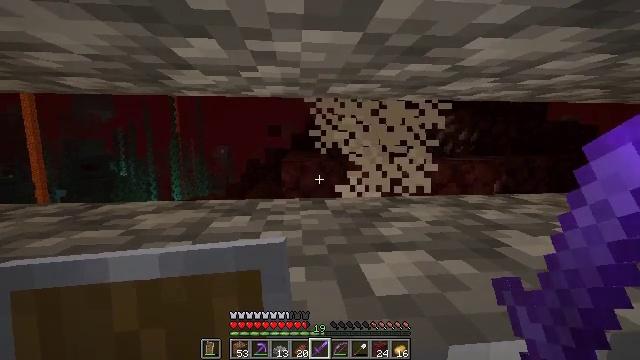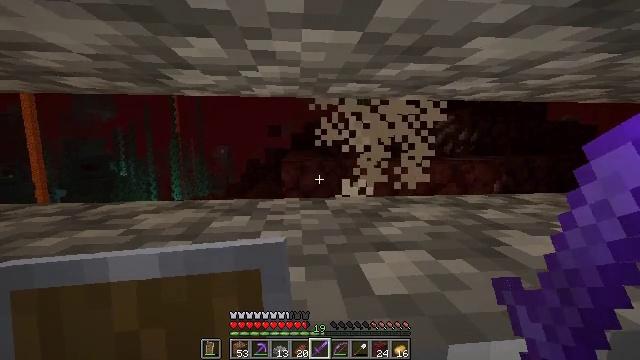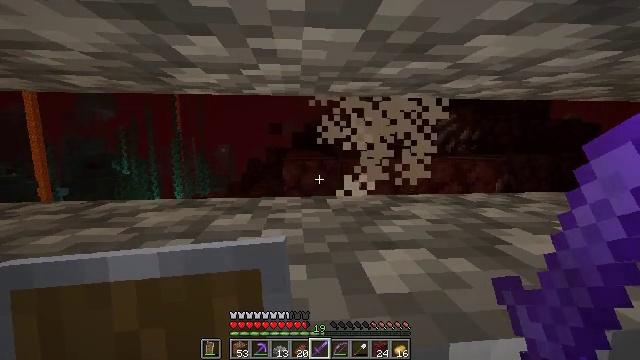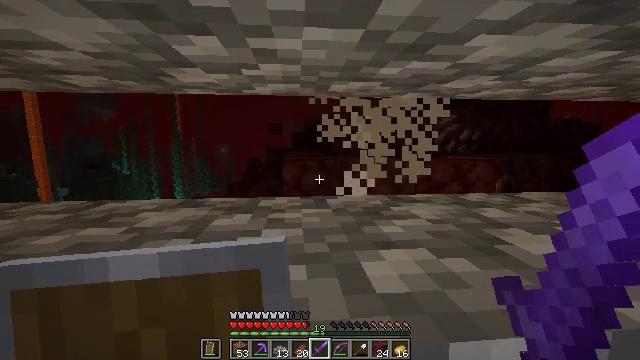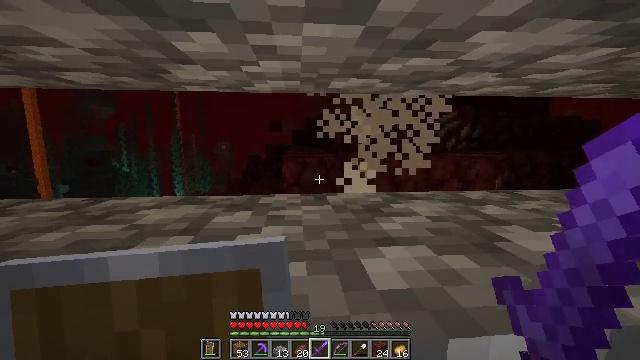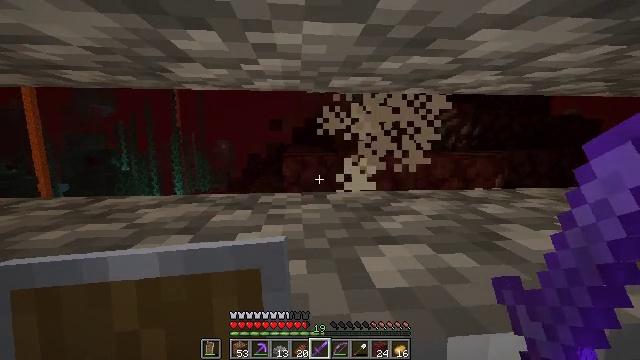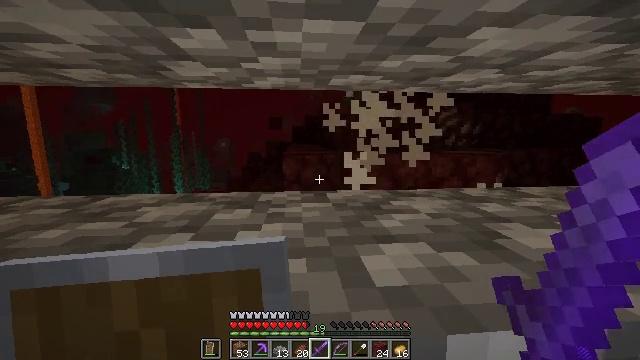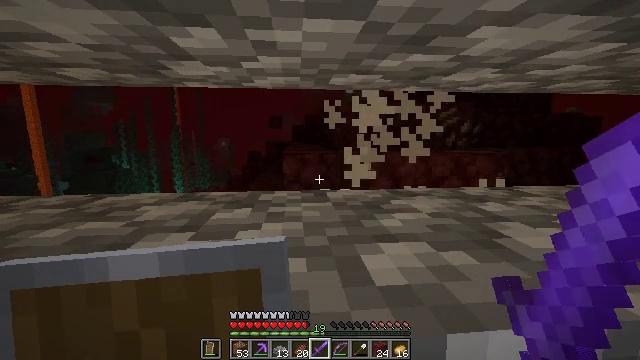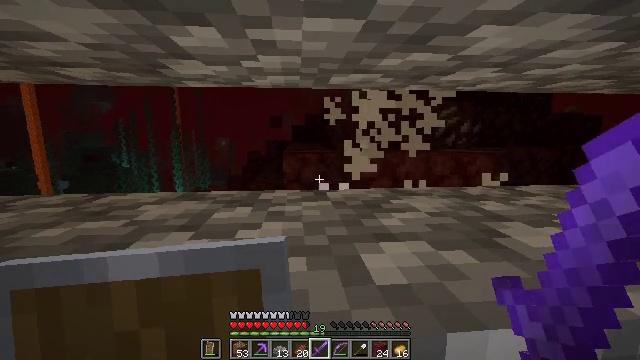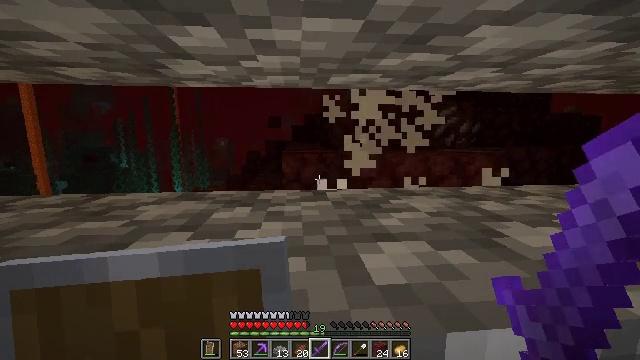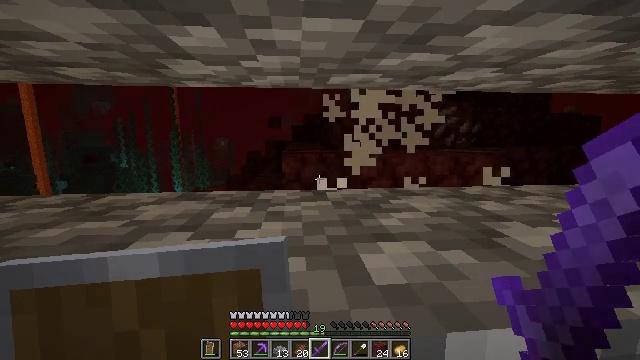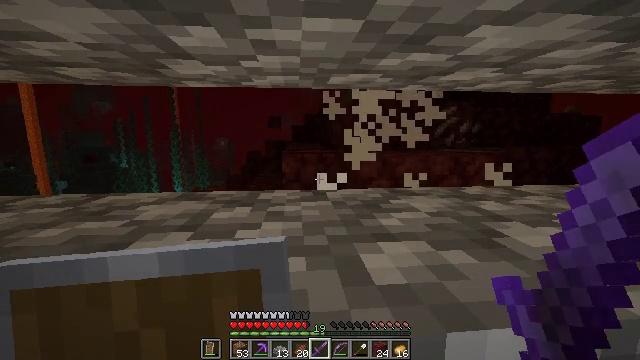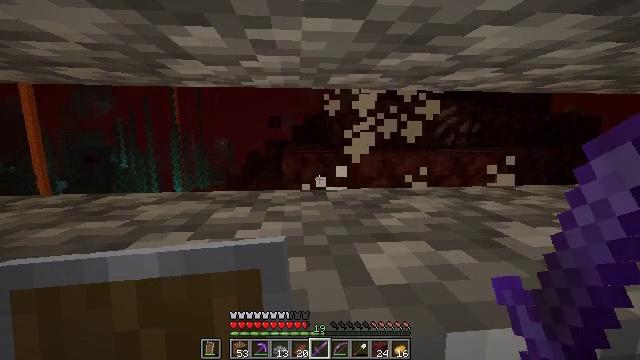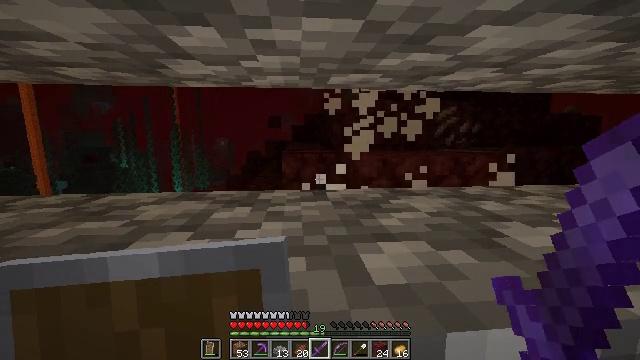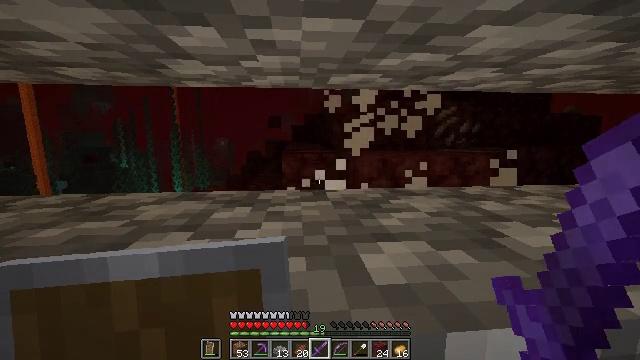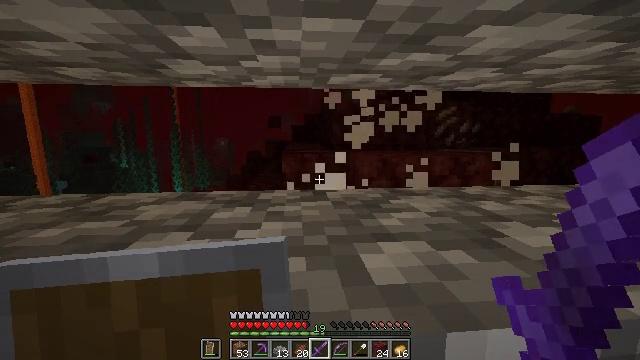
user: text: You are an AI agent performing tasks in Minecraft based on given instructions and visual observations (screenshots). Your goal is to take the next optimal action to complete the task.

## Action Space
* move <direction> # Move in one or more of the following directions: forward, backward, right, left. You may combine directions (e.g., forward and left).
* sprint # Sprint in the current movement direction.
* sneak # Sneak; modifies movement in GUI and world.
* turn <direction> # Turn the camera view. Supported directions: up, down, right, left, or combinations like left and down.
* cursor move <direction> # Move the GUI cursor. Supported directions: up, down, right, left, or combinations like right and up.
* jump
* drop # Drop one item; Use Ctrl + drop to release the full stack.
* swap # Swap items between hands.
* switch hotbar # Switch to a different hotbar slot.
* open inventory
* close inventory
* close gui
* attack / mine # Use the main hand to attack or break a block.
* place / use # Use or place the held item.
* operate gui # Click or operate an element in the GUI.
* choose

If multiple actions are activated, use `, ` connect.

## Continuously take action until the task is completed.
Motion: motion action
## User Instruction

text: Collect cobblestone slabs from your build.
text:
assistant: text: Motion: sneak
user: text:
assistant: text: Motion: sneak
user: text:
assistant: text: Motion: sneak
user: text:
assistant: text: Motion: sneak
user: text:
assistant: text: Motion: sneak
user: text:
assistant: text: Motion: sneak
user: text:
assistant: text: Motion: sneak
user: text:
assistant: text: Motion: sneak
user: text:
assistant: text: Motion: sneak
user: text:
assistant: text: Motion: sneak
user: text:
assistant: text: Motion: sneak
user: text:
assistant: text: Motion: sneak
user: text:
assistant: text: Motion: sneak
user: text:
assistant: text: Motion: sneak
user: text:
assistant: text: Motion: sneak
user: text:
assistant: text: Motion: sneak
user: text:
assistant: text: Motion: sneak
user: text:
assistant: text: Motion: sneak
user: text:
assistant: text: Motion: sneak
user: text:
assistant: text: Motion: sneak
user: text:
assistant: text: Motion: sneak
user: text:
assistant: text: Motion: sneak
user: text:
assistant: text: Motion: sneak
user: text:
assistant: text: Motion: sneak
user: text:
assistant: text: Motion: sneak
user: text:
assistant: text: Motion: sneak
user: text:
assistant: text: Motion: sneak
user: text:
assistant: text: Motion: sneak
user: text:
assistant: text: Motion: sneak
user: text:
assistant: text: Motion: sneak